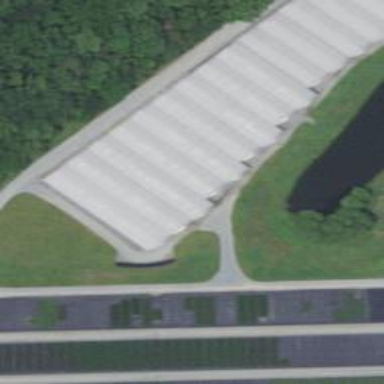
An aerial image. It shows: Greenhouse used for horticulture.